Field crop: tomato
Growth stage: 1
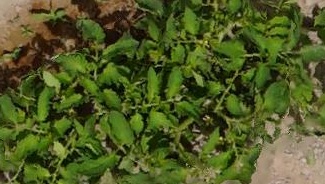
Species: tomato